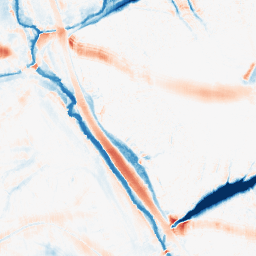
Category: morphological
Decomposition family: morphological_ellipse
Decomposition parameters: operation: average
width: 30
height: 20
Upsampling method: quadratic
Upsampling parameters: scale: 8
Upsampling scale: 8